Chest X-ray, AP view. Patient: 34 years old, sex F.
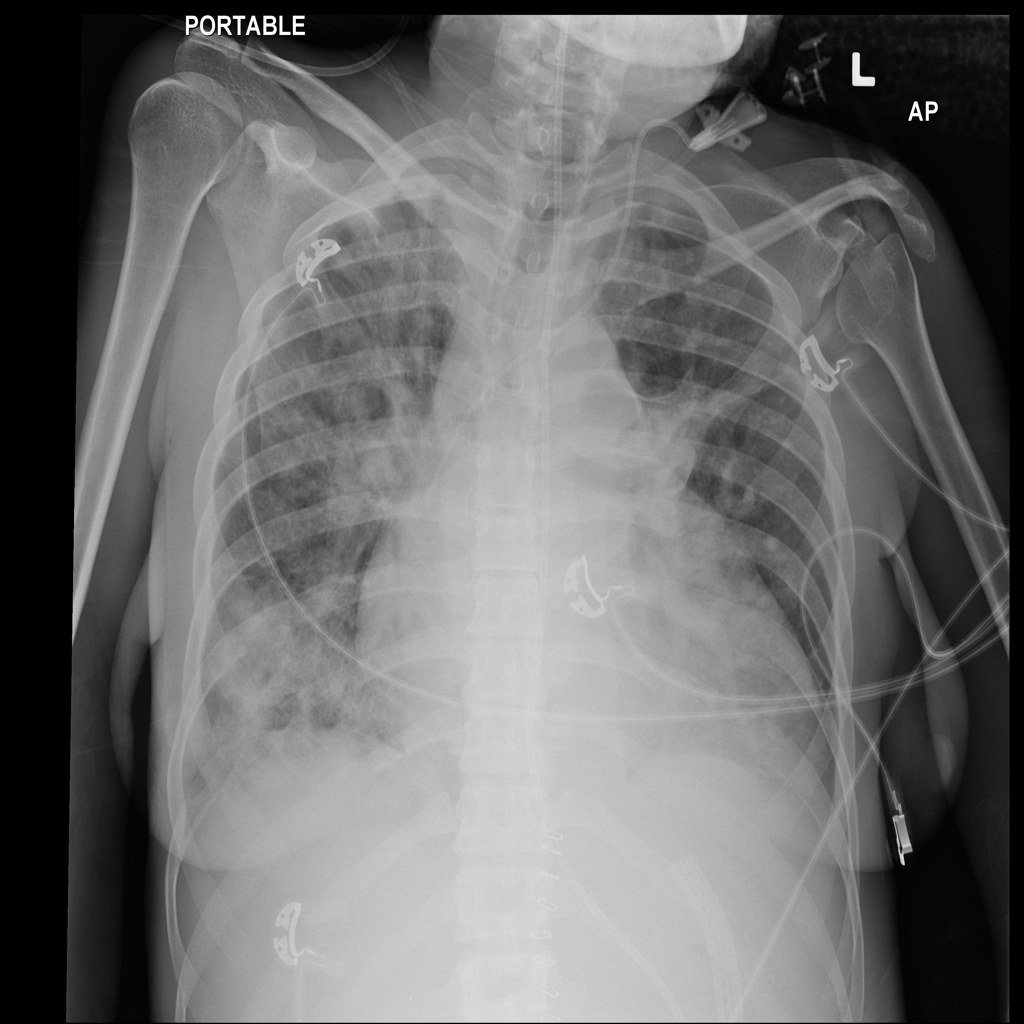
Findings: Infiltration